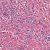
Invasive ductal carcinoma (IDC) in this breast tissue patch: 1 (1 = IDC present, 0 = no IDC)